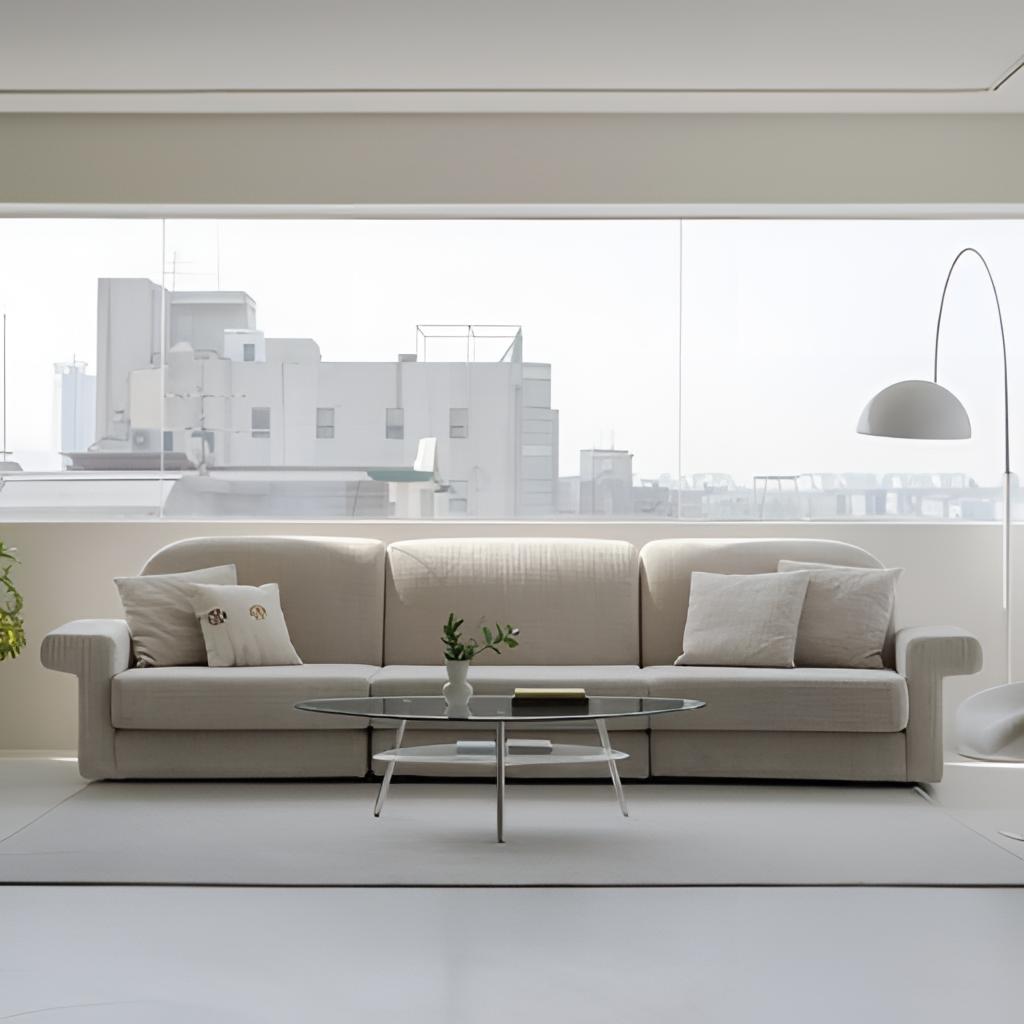
fabric sofa, living room, tile flooring, with smooth pattern, white paint wallpaper, with solid pattern, contemporary